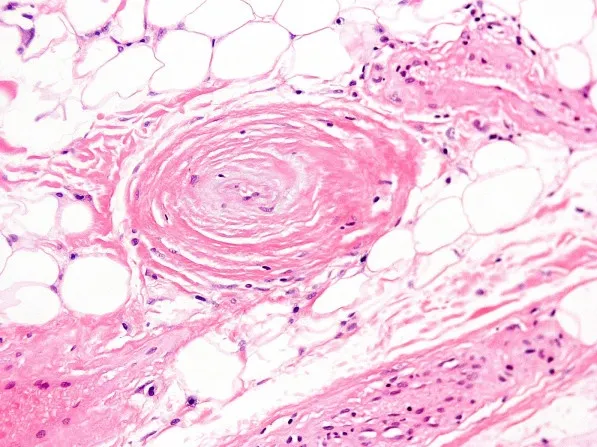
(x20) Thick-walled vessel with collagen deposition and obstruction of the lumen.
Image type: pathology (h&e)